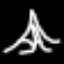
Label: The Eiffel Tower